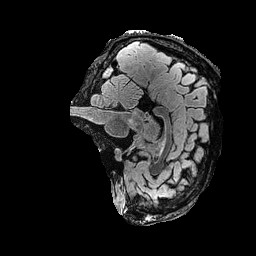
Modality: FLAIR
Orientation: sagittal
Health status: ill
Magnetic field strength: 3 T